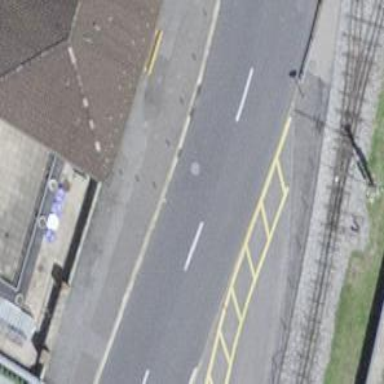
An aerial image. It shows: Bus stop with shelter for public transportation.